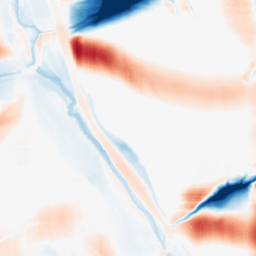
Category: morphological
Decomposition family: morphological_square
Decomposition parameters: operation: average
size: 50
Upsampling method: bilinear
Upsampling parameters: scale: 4
Upsampling scale: 4